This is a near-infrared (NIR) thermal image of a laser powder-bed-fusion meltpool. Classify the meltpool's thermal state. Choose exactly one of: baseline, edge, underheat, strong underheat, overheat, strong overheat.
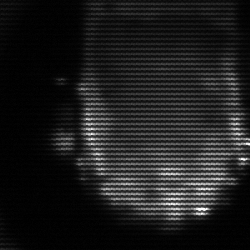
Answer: baseline